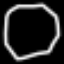
Label: octagon